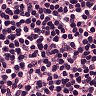
Metastatic tissue present: no